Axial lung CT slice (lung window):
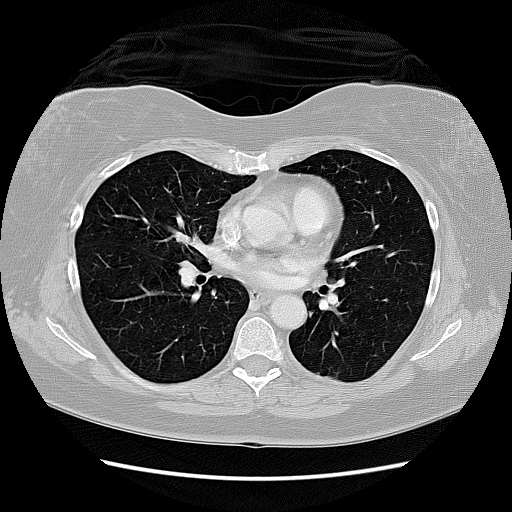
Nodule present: no